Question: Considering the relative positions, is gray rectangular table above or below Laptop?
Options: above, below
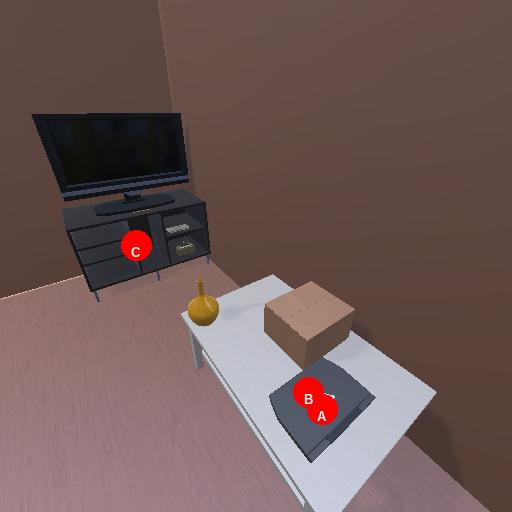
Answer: above